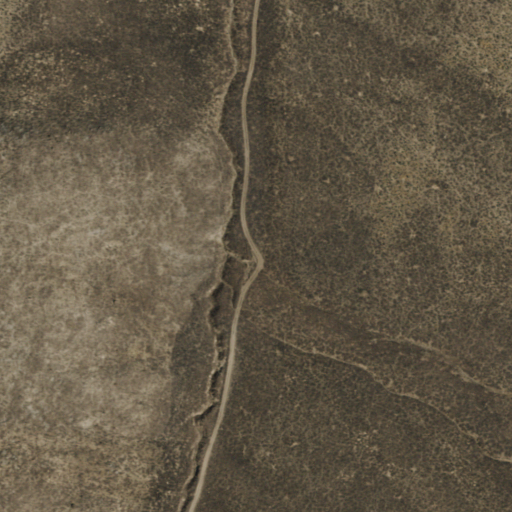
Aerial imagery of valley in Nevada named Garden Canyon containing grassland and shrub